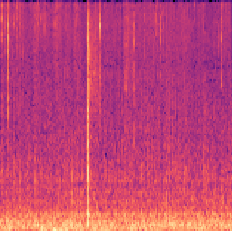
Sound class: Fire crackling